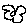
Label: flower